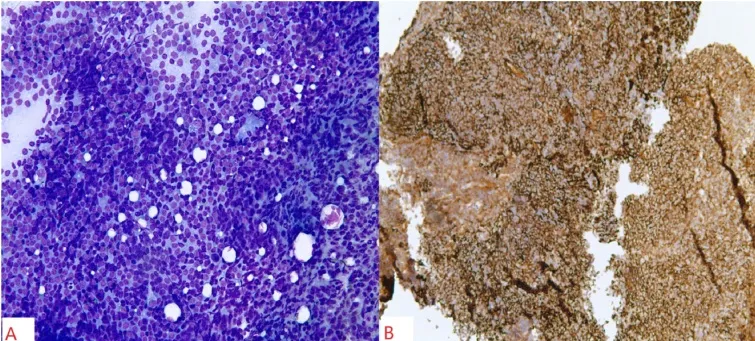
Section A shows dense, monotonous population of centrocyte-like cells while part B demonstrates positivity for CD 21.
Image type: pathology (immunostaining)